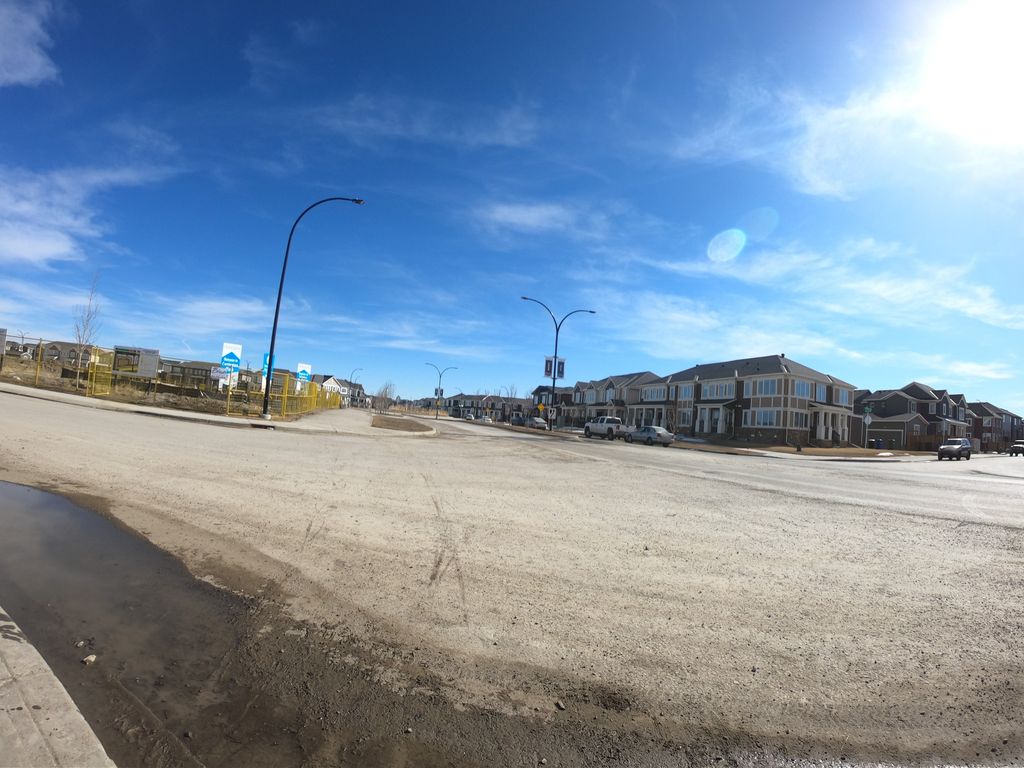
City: calgary